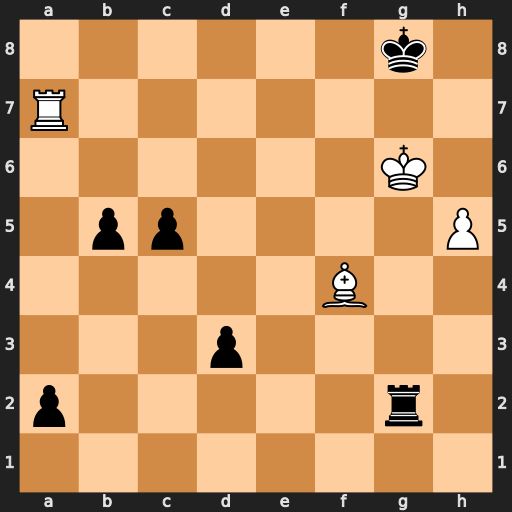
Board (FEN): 6k1/R7/6K1/1pp4P/5B2/3p4/p5r1/8
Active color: w
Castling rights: -
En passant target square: -
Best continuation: Bg5 Rxg5+ Kxg5 d2 Kg6 Kf8 Rf7+ Ke8 Rf1